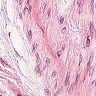
Metastatic tissue present: yes